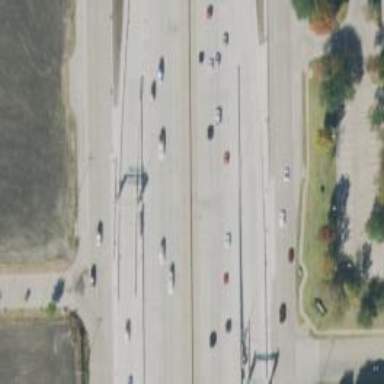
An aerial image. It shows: Toll gantry on the road.